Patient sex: M
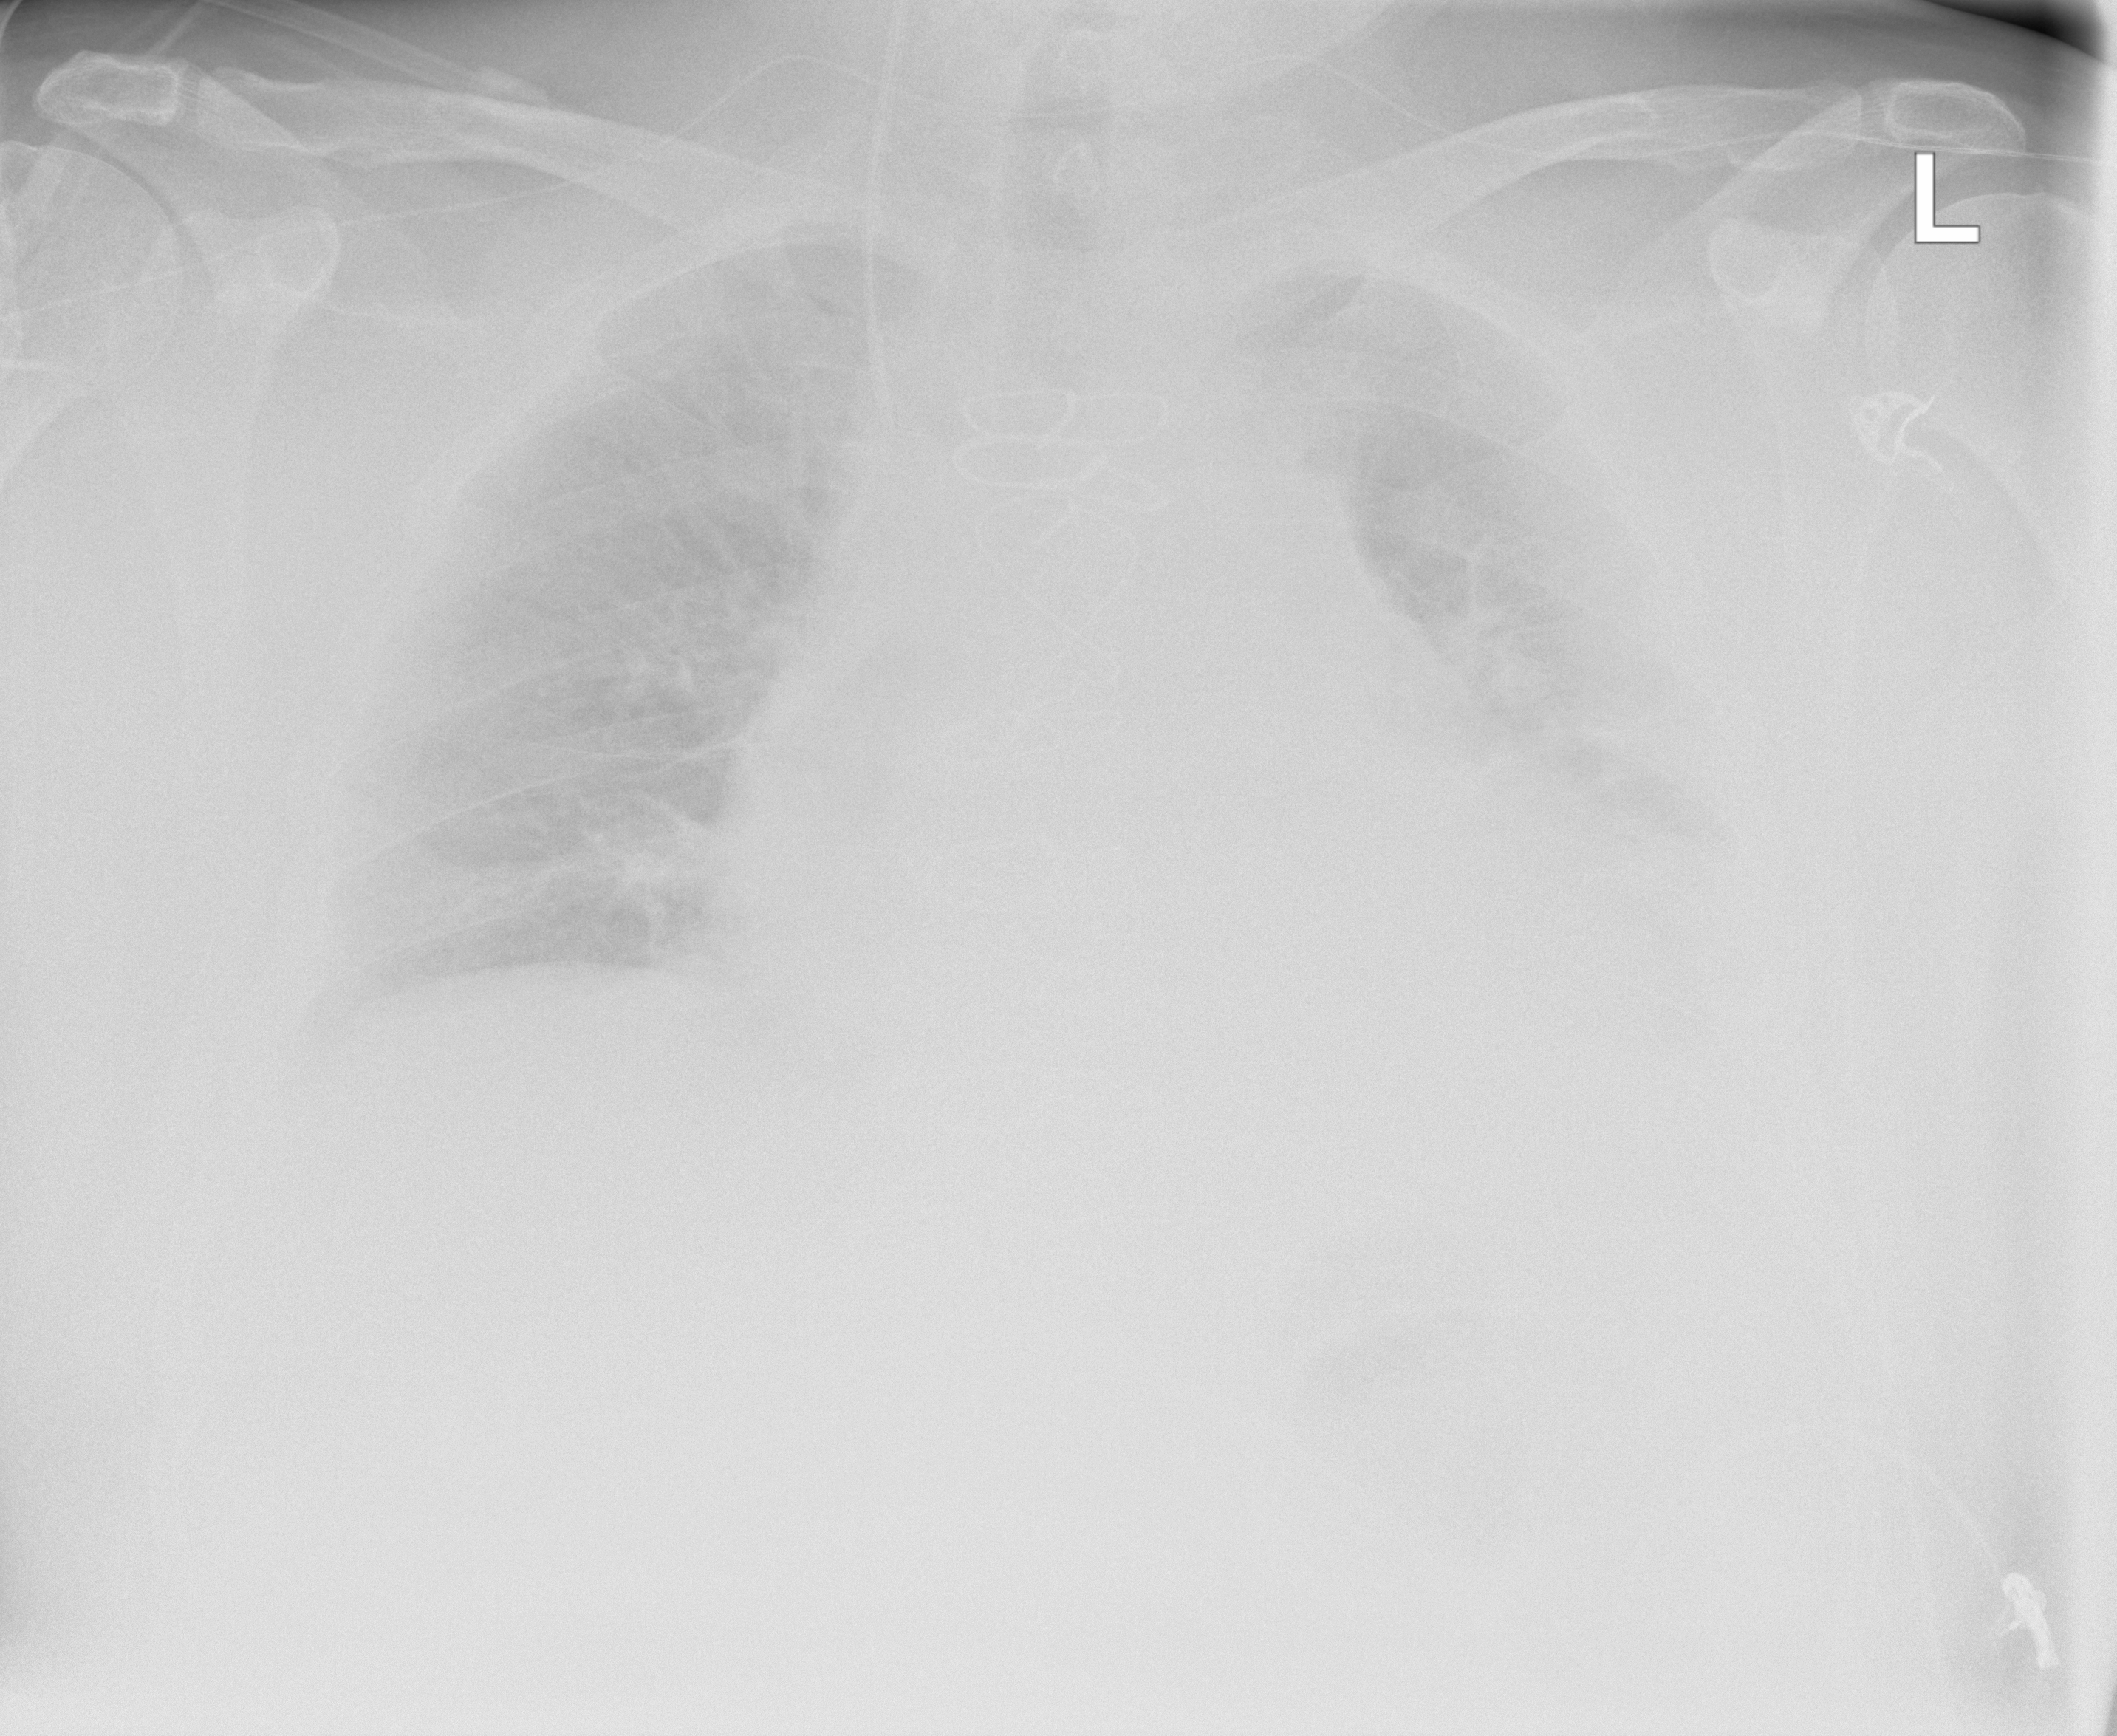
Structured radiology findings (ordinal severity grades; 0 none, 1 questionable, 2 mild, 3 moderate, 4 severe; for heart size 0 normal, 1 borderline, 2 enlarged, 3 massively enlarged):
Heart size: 2
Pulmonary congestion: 2
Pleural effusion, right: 0
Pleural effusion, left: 2
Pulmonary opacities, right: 1
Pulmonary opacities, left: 2
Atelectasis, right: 2
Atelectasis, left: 2